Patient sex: F
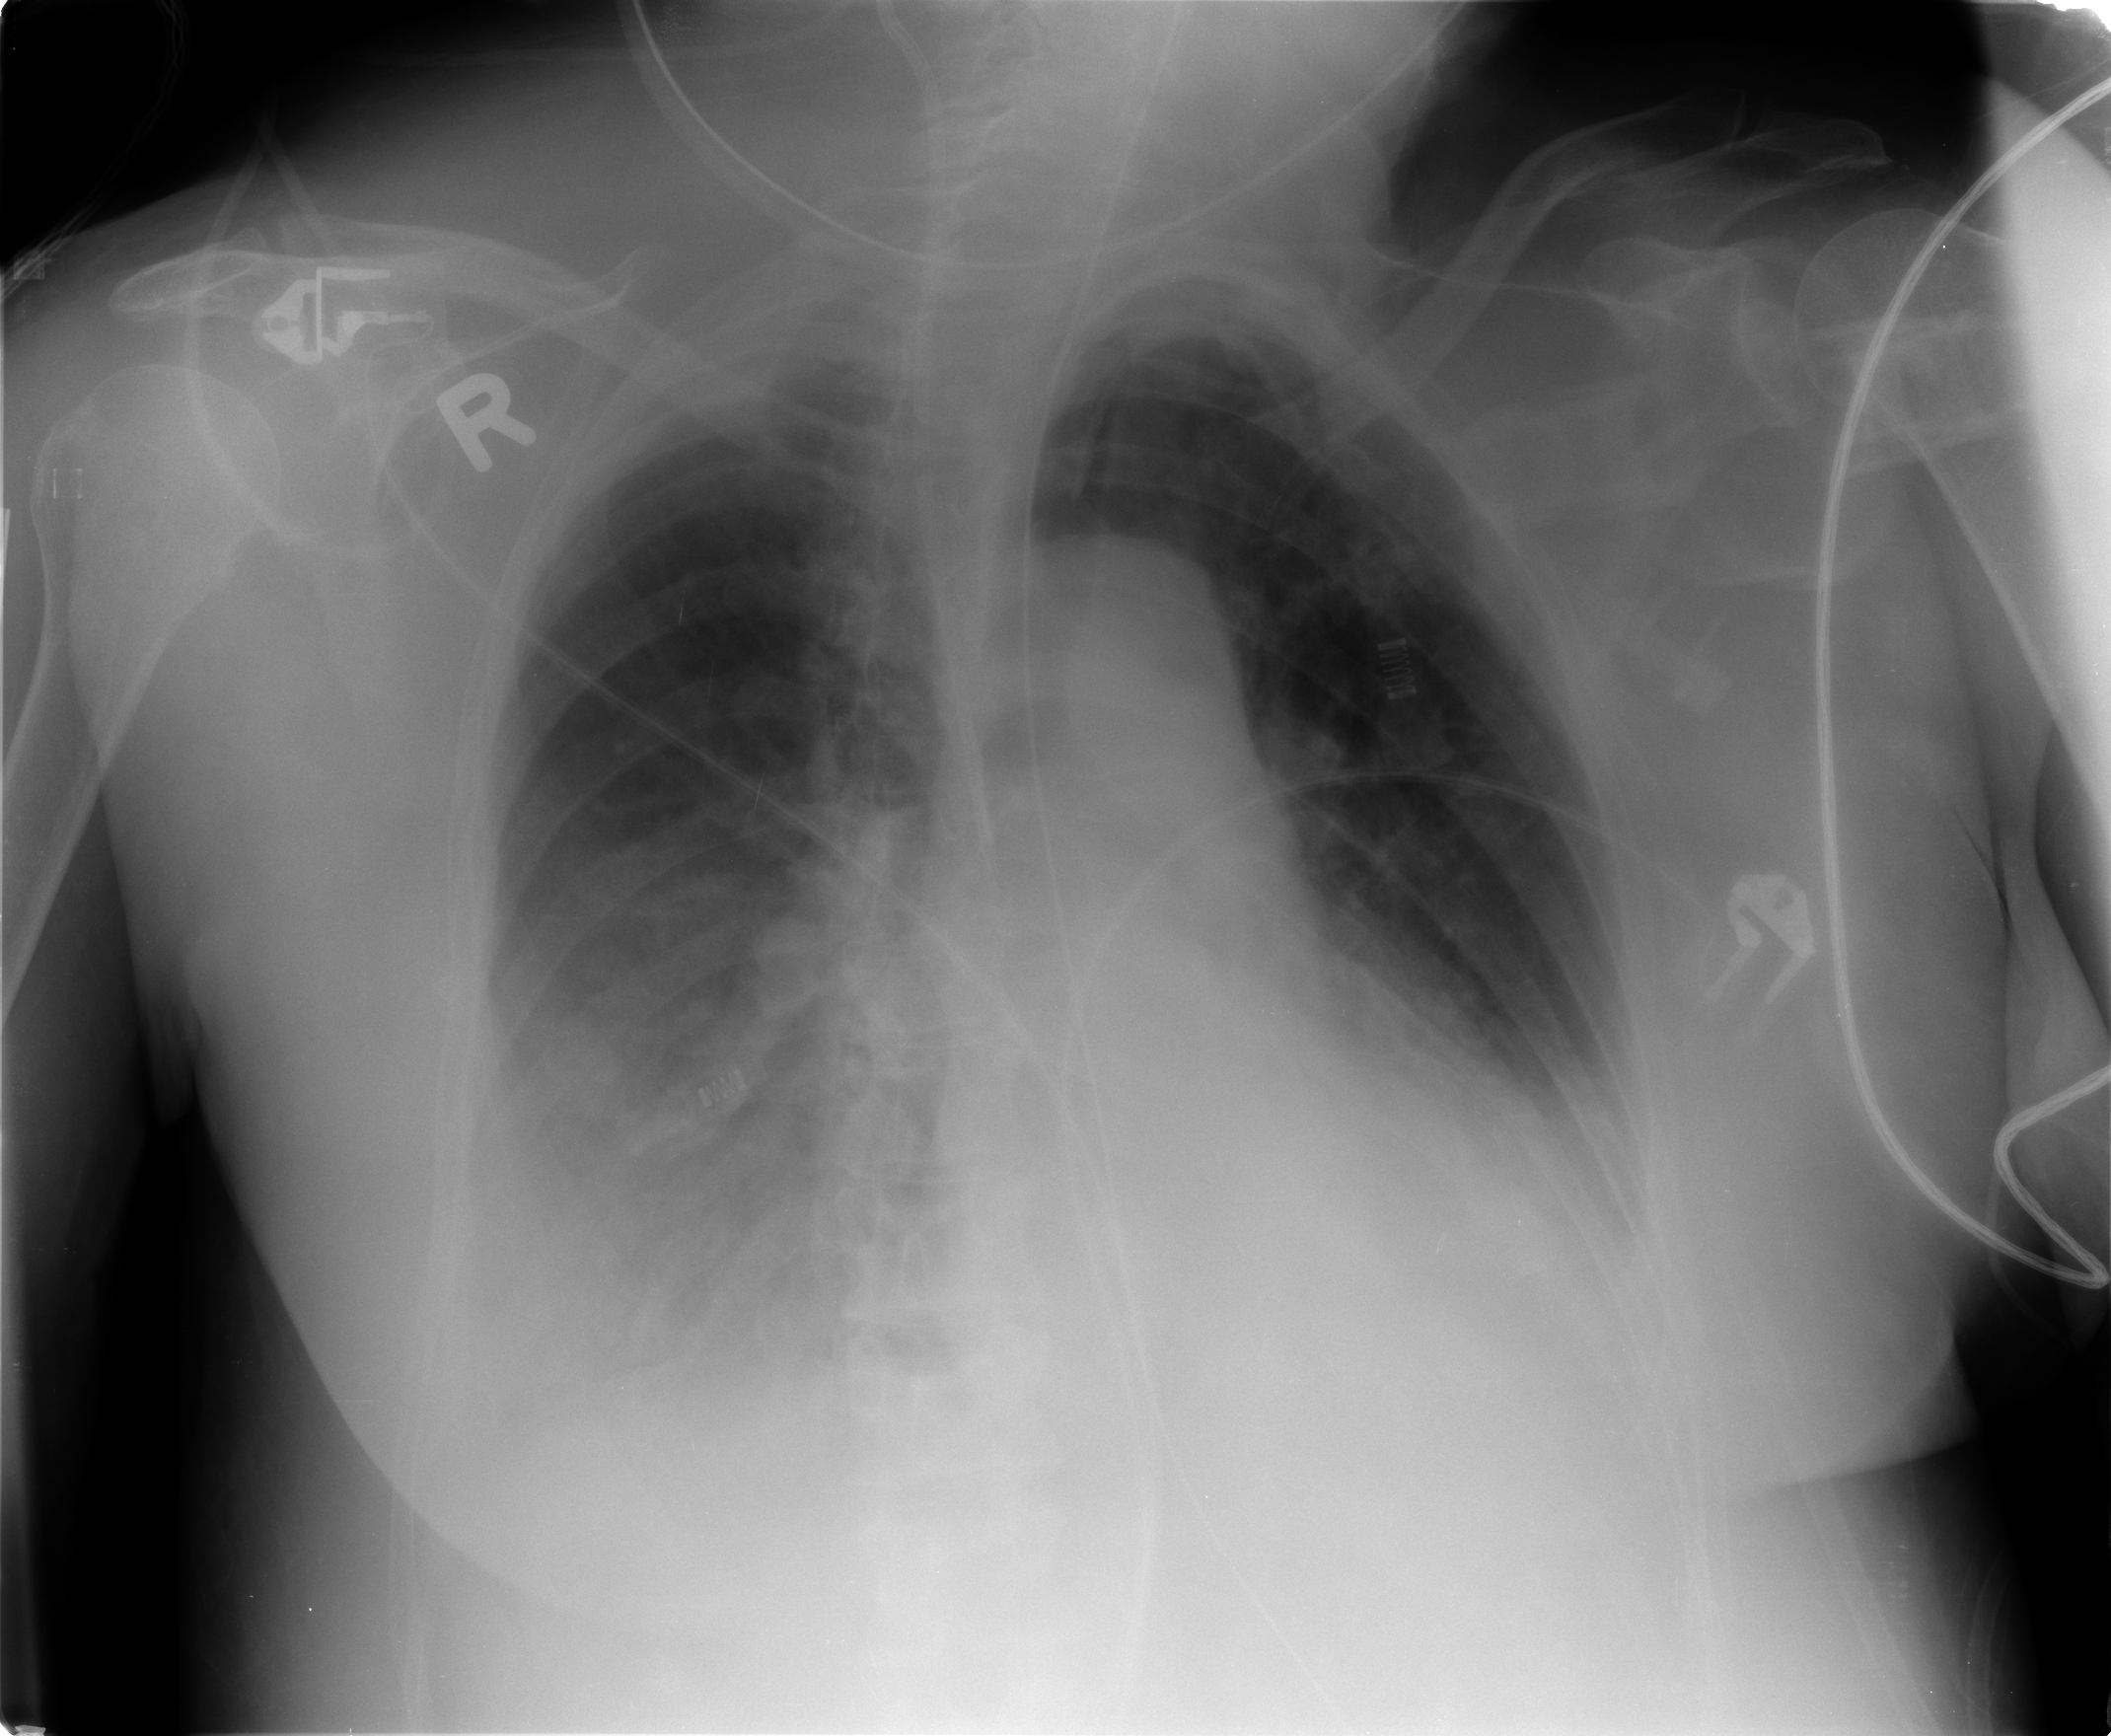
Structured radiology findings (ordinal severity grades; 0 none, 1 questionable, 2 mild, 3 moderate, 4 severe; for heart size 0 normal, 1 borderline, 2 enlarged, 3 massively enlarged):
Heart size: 0
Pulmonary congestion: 2
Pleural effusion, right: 2
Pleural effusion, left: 2
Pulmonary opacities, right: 1
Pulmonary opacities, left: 2
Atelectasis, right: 2
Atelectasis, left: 2